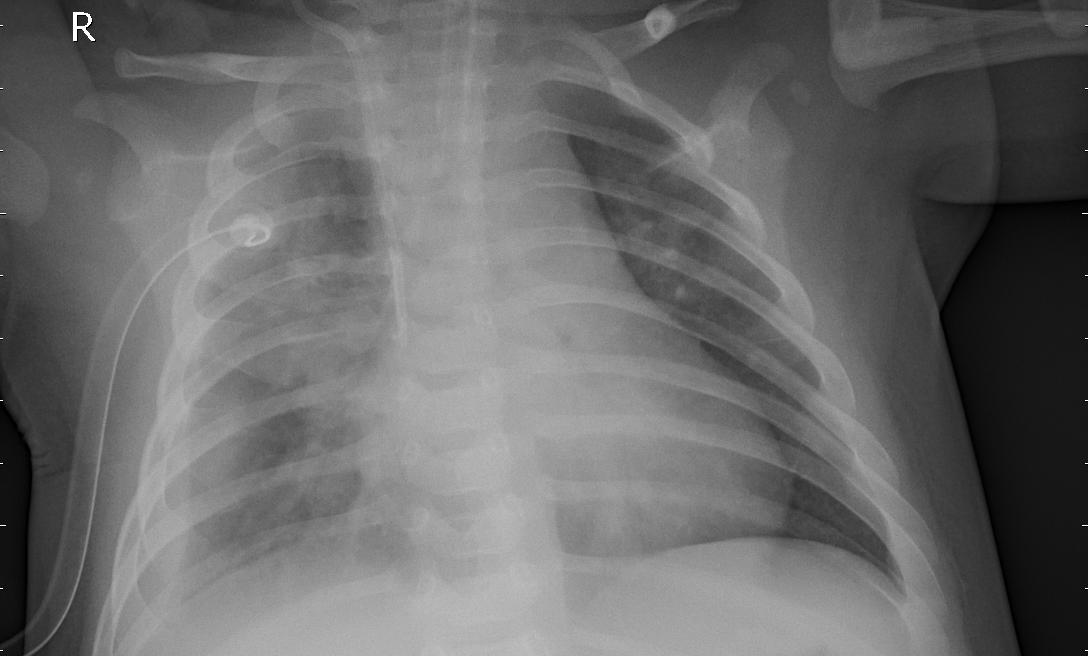
Diagnosis: PNEUMONIA